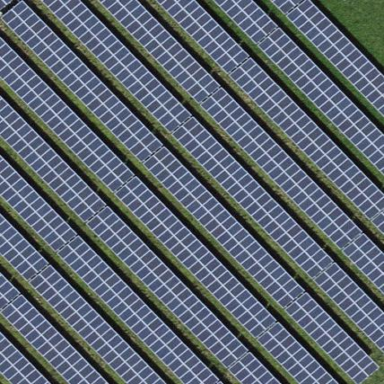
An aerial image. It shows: Solar power generator using photovoltaic panels.